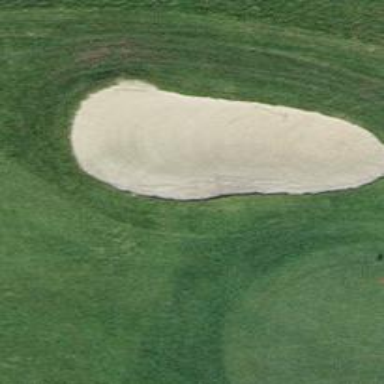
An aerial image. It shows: Golf bunker filled with natural sand.